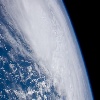
Label: cloud